Aerial crown-view tile of a tropical tree (Barro Colorado Island, Panama), acquired 20250818:
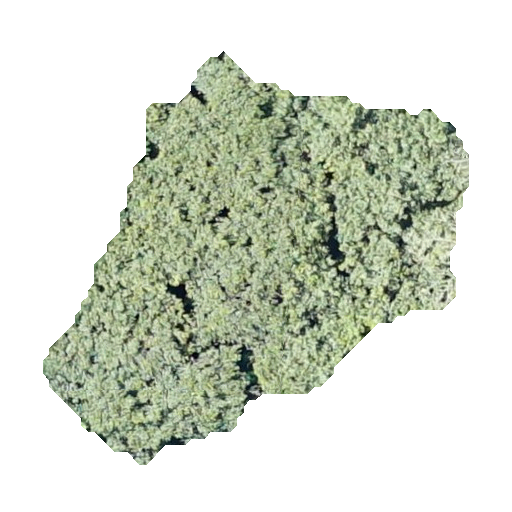
Species: Apeiba membranacea
GBIF accepted scientific name: Apeiba membranacea
Crown area: 149.332 m²